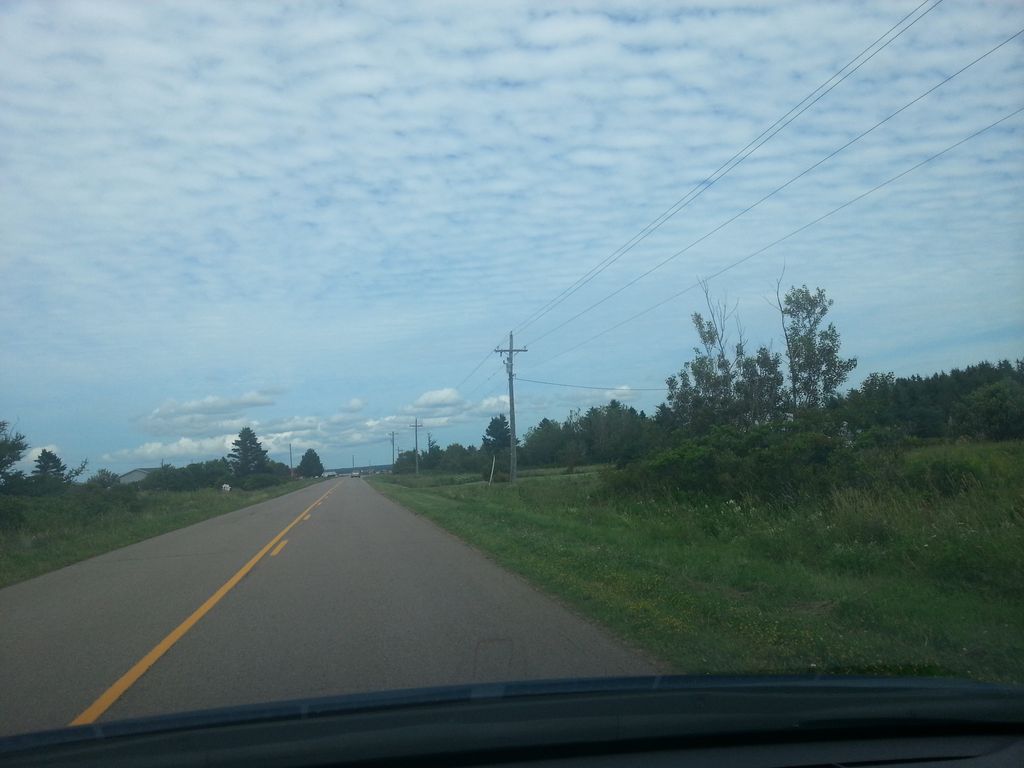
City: charlottetown